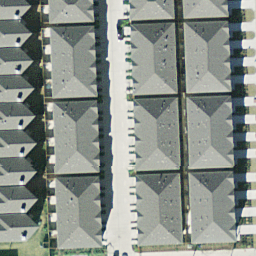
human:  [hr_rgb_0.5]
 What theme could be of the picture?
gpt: dense residential